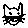
Label: cat